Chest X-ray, AP view. Patient: 34 years old, sex F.
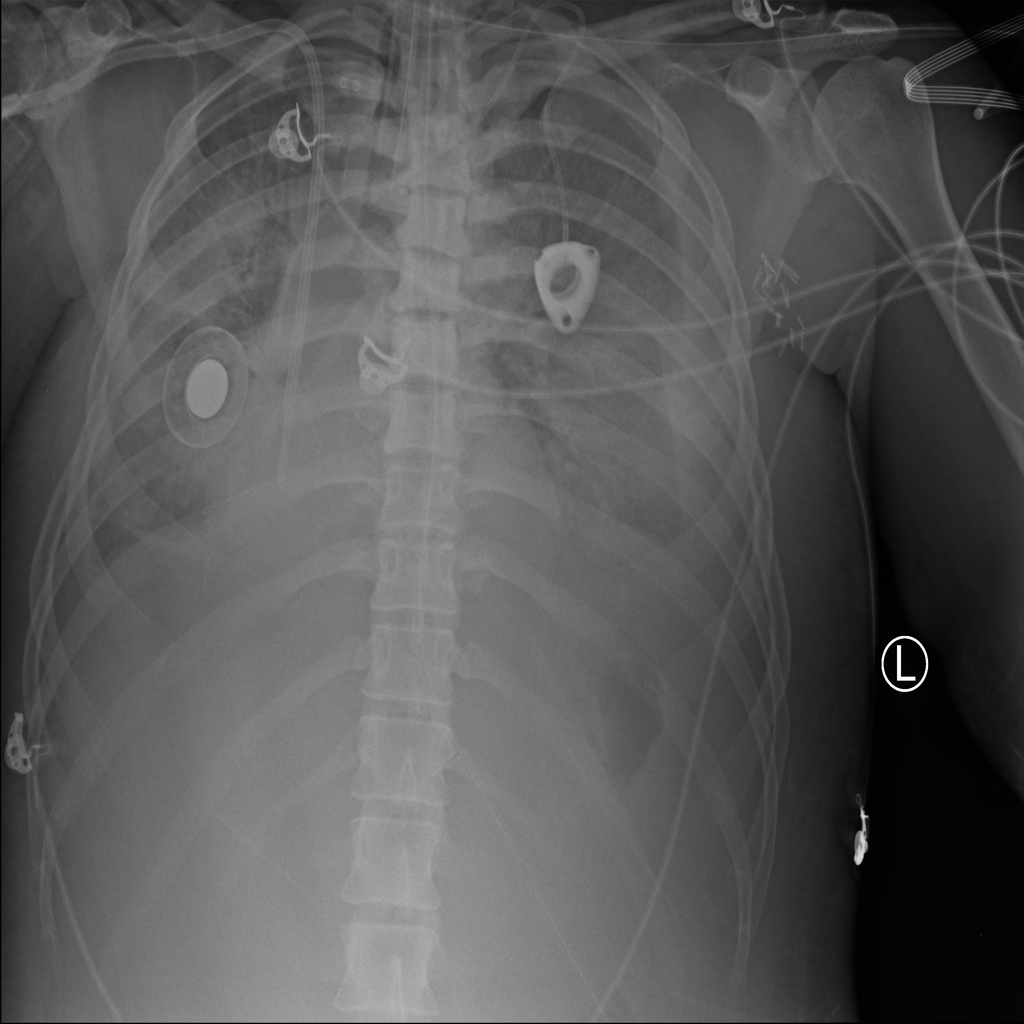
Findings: Effusion